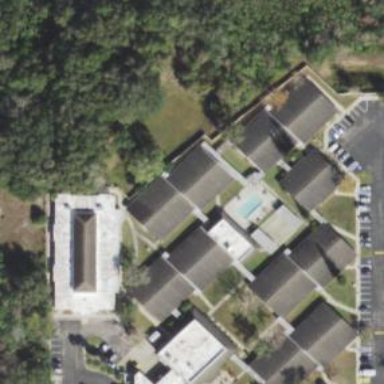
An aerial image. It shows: Nursing home housed in building.